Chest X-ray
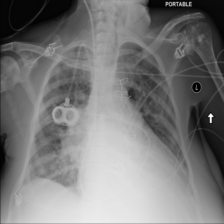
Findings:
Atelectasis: negative
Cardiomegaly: negative
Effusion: negative
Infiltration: negative
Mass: negative
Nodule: negative
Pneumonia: negative
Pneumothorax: negative
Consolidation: negative
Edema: negative
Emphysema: negative
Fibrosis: negative
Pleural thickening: negative
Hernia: negative